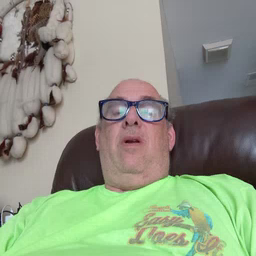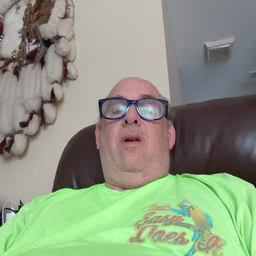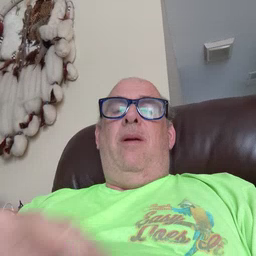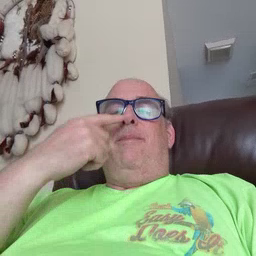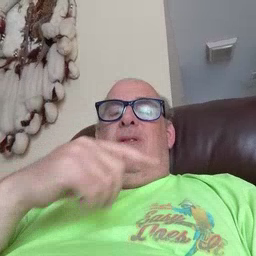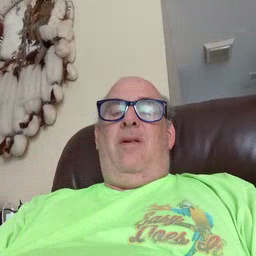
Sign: mouth